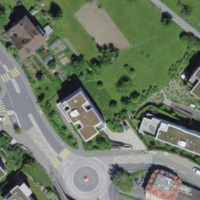
EUNIS habitat code: 54
Species observed at this site:
Mercurialis perennis